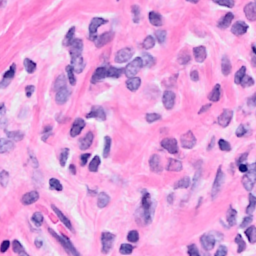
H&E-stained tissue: Breast